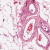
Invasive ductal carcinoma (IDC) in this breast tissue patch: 0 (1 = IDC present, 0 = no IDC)